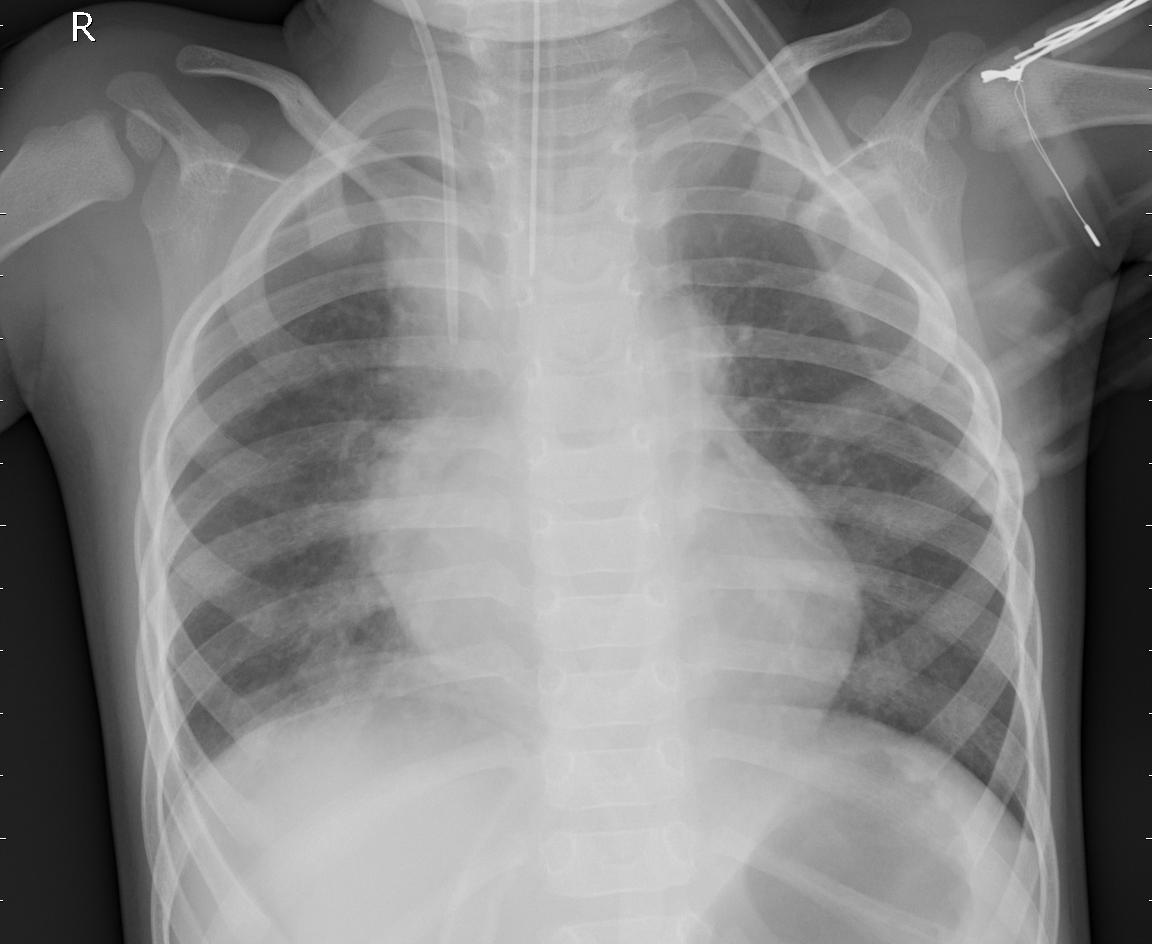
Diagnosis: PNEUMONIA